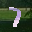
Label: 7